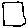
Label: square